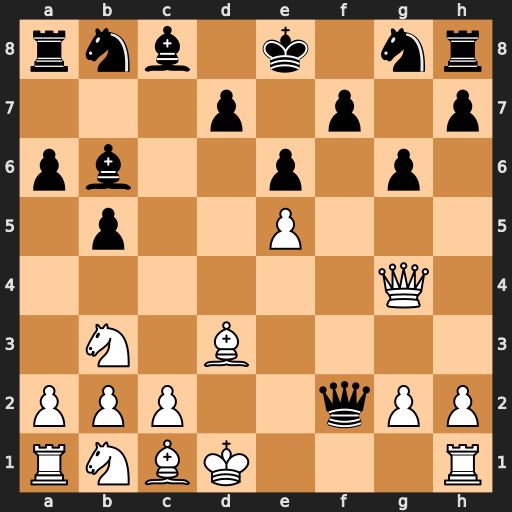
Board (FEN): rnb1k1nr/3p1p1p/pb2p1p1/1p2P3/6Q1/1N1B4/PPP2qPP/RNBK3R
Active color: w
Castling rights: kq
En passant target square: -
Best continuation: Rf1 Qxf1+ Bxf1